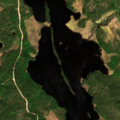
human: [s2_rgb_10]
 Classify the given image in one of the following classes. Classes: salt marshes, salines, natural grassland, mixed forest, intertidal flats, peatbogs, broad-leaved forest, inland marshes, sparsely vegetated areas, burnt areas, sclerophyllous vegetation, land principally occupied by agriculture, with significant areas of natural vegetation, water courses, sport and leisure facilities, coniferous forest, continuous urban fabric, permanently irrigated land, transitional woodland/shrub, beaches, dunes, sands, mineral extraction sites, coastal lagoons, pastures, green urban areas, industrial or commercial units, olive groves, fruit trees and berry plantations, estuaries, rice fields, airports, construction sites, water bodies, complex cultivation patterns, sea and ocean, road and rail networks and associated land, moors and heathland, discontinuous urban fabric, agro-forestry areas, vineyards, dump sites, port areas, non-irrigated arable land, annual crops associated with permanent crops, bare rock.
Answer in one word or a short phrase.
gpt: coniferous forest, transitional woodland/shrub, water bodies